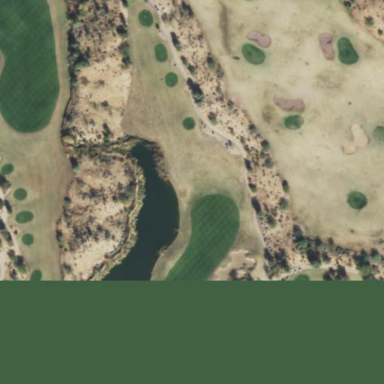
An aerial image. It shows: Golf fairway surrounded by grass.